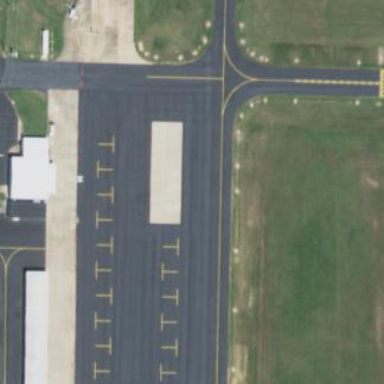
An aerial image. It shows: Apron at the airport.